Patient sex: M
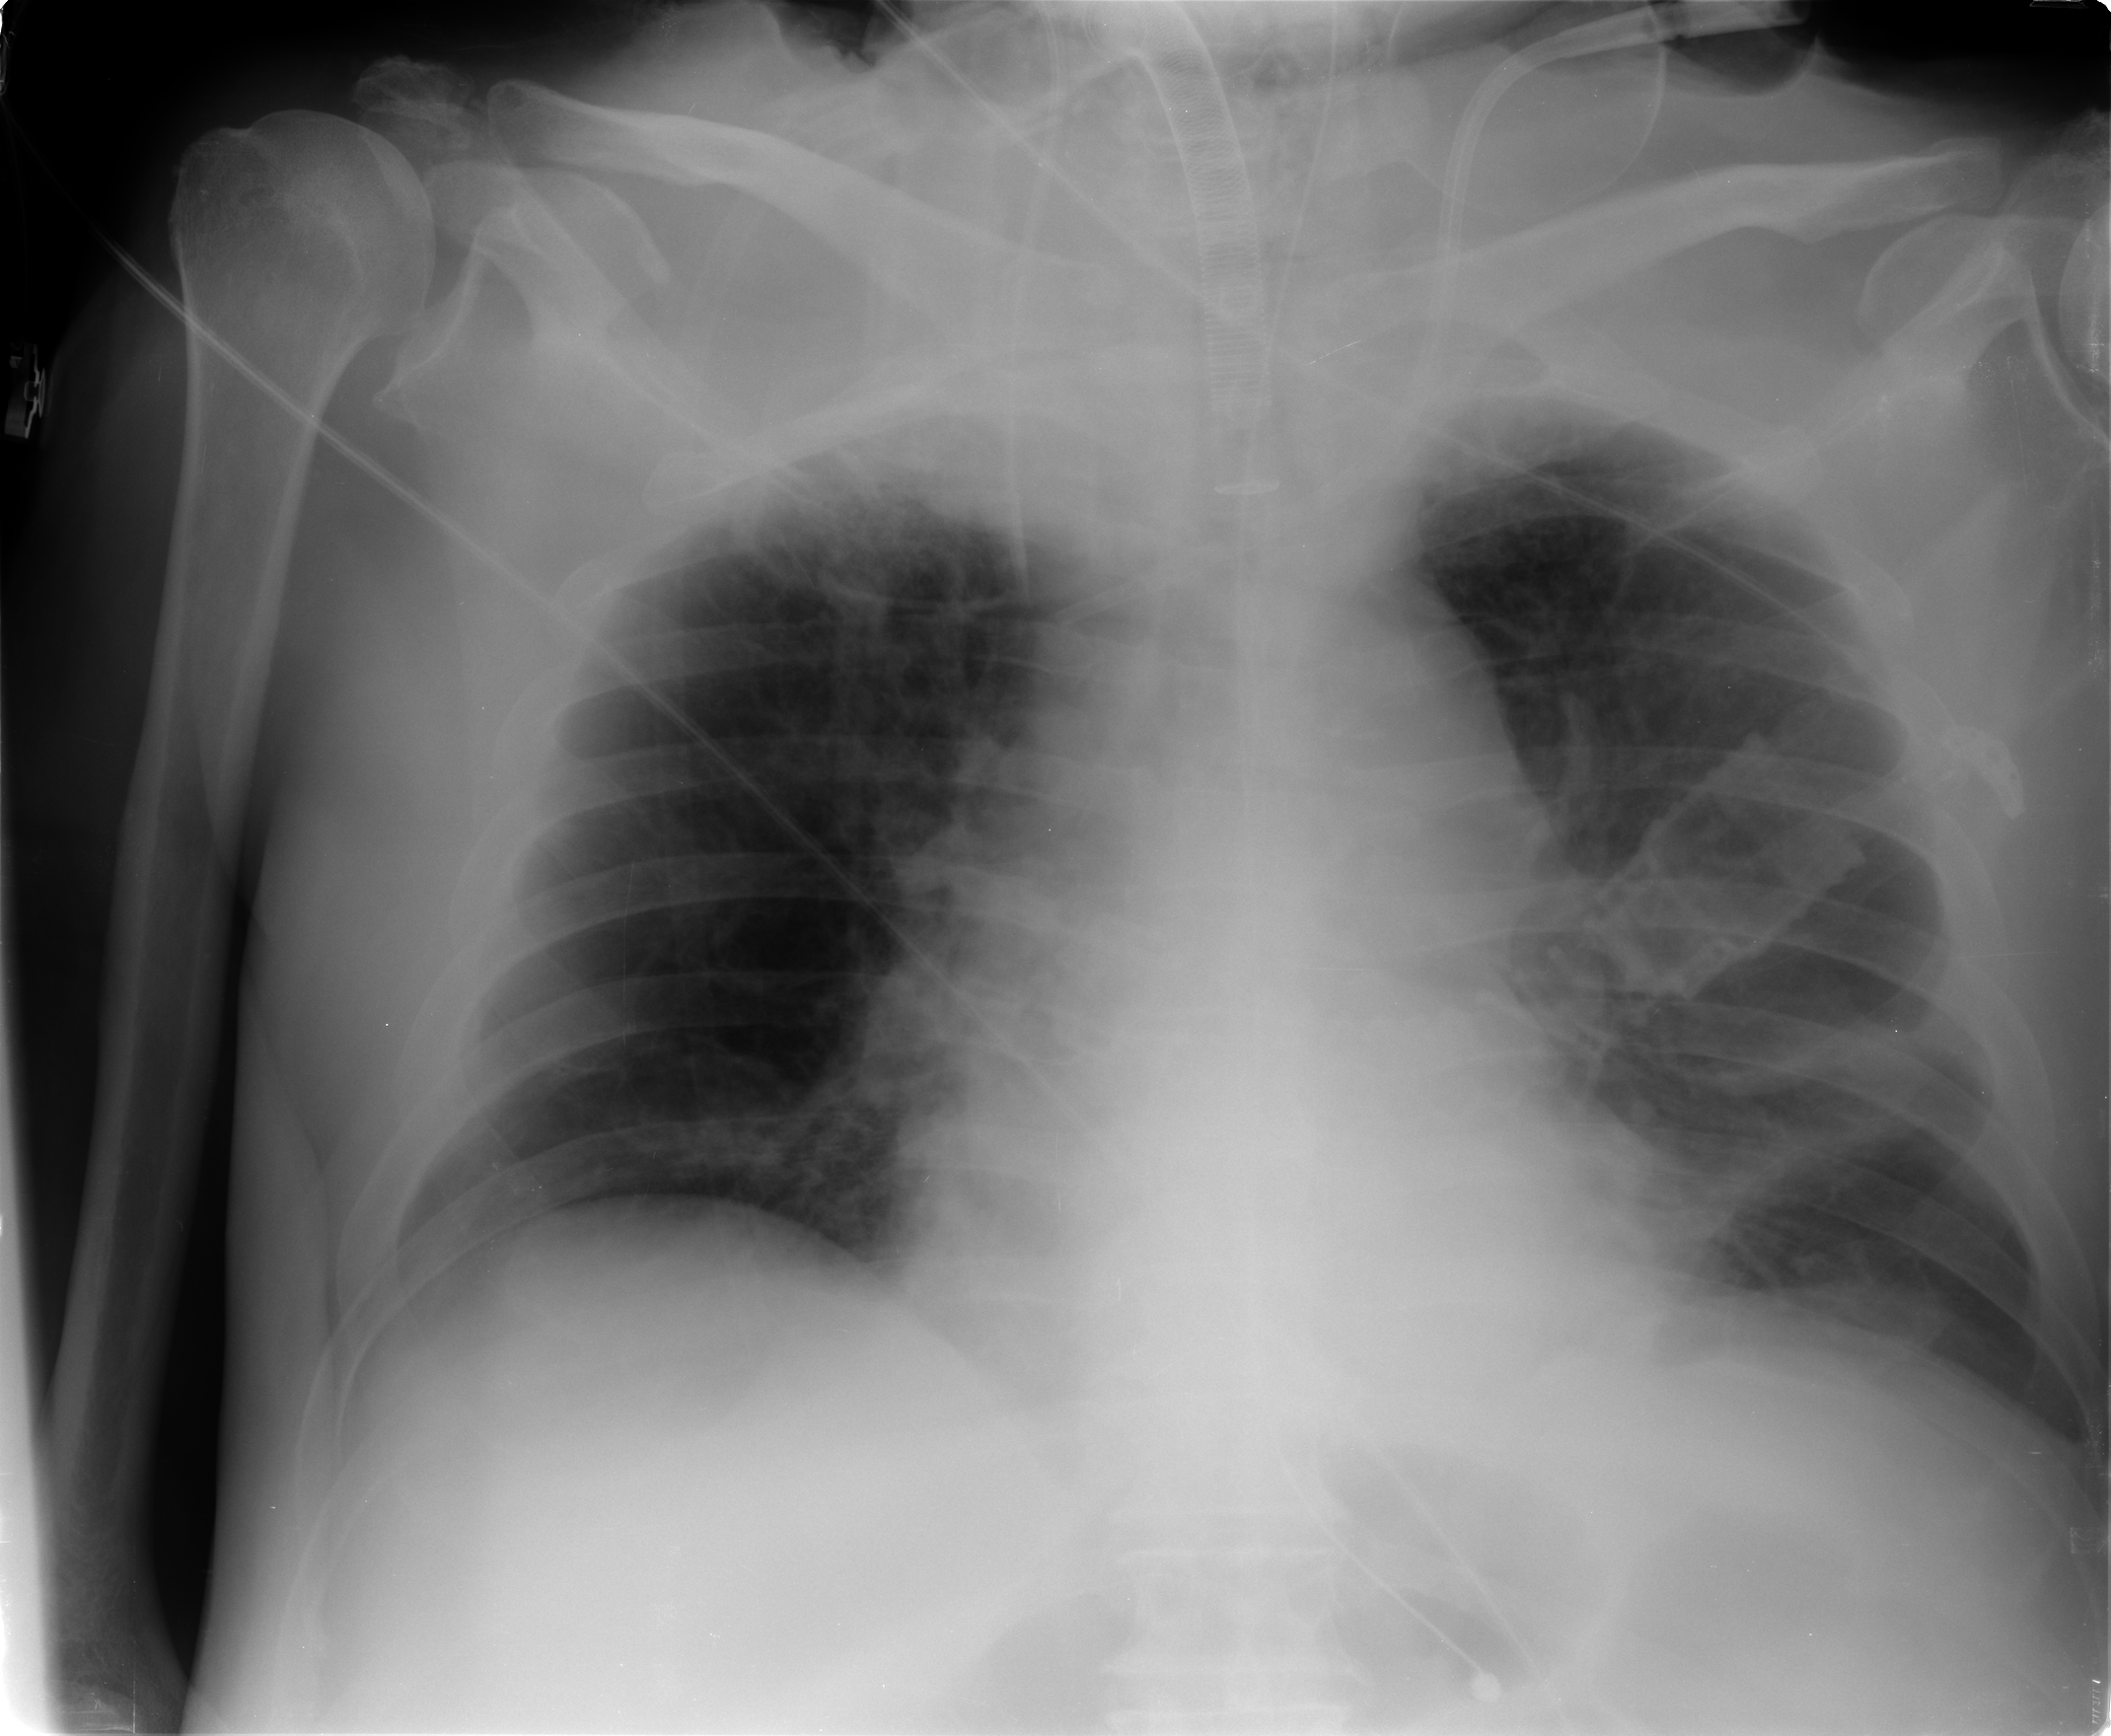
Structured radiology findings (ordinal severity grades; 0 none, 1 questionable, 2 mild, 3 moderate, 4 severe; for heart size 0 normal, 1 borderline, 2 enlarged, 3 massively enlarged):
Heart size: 1
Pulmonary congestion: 0
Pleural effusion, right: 0
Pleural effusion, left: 2
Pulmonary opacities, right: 0
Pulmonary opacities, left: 0
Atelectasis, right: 2
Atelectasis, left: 3